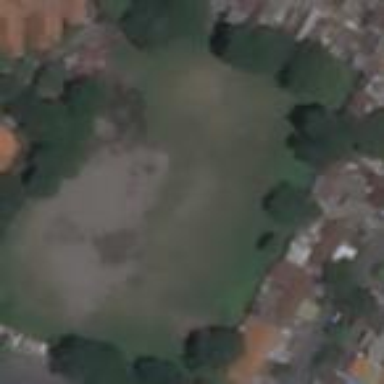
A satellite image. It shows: Soccer pitch for leisureland activities.